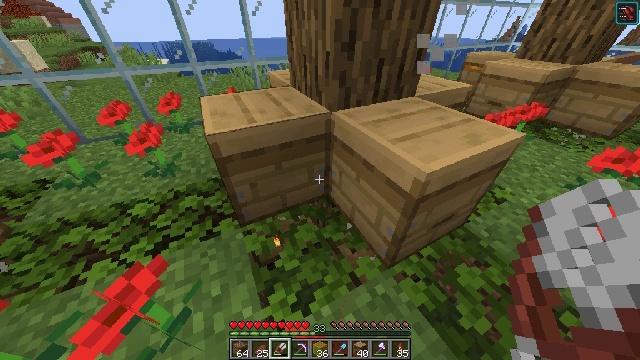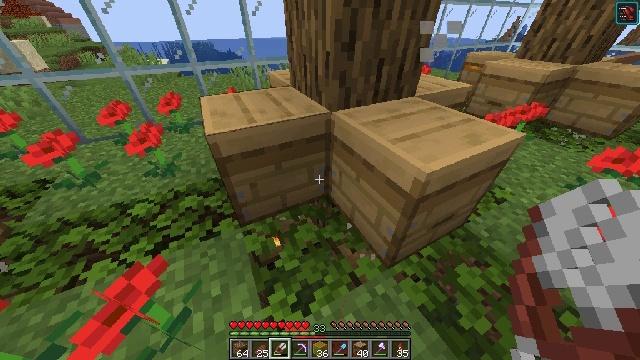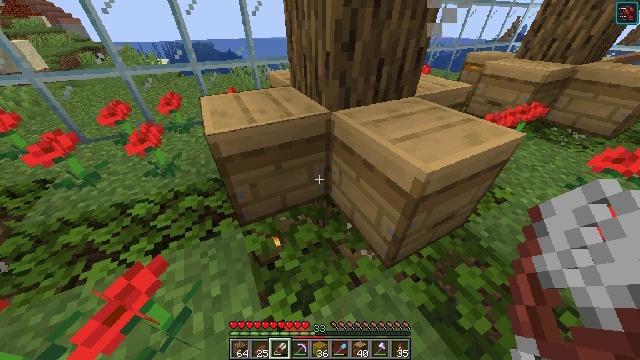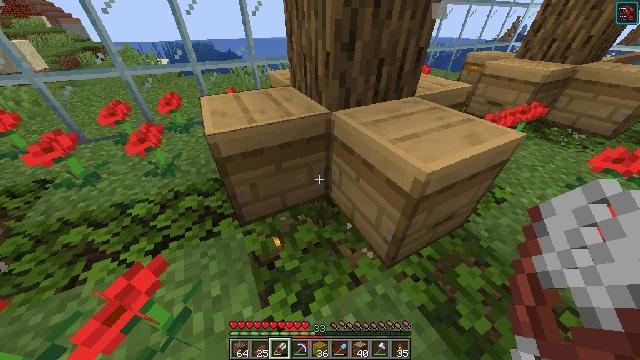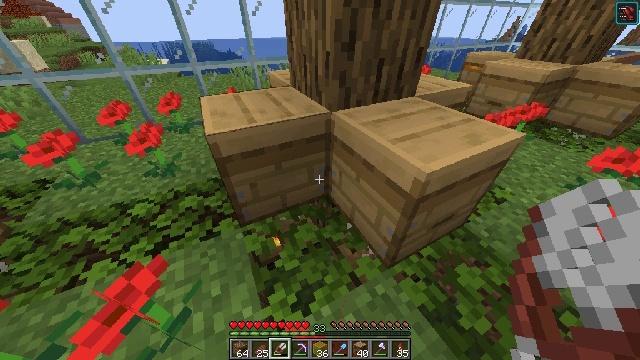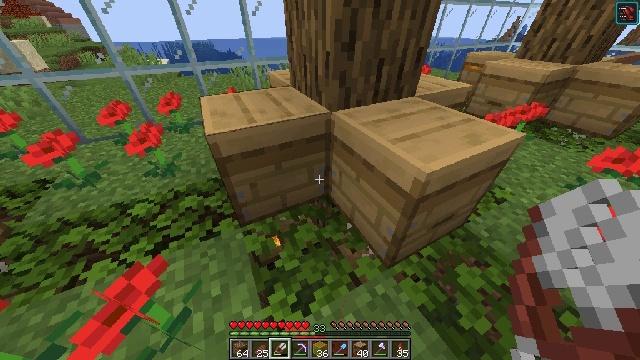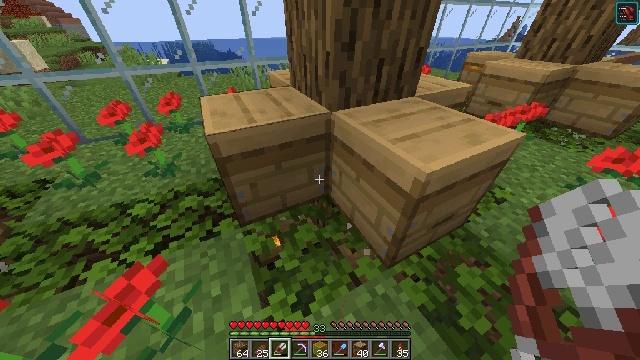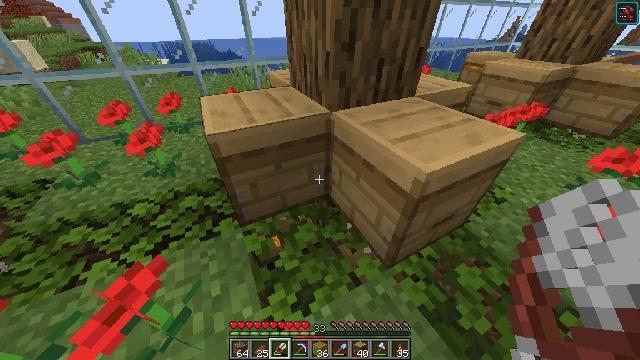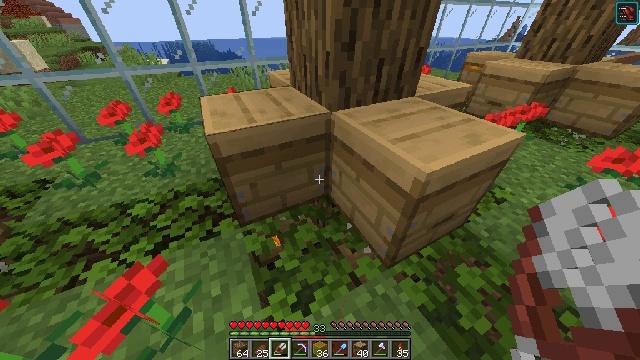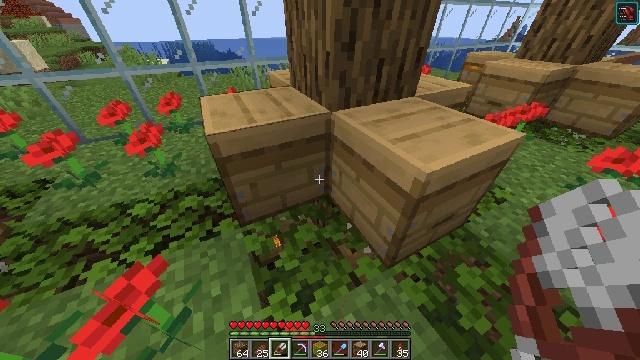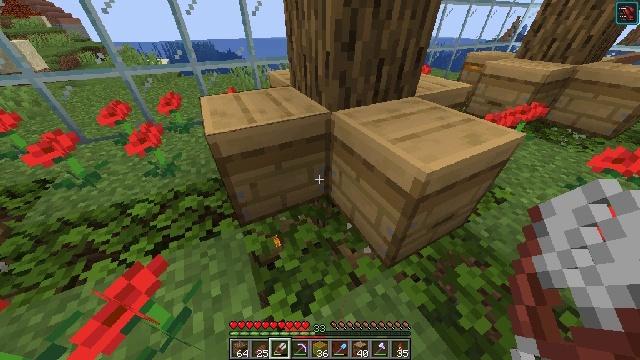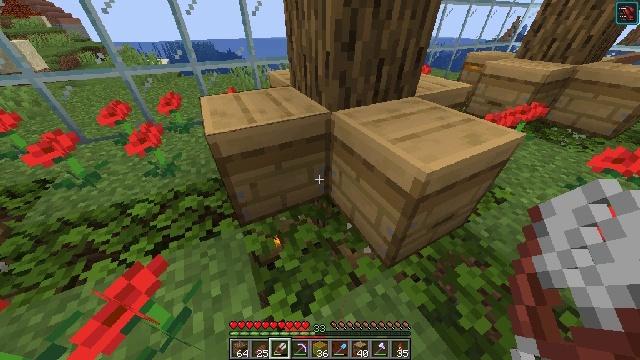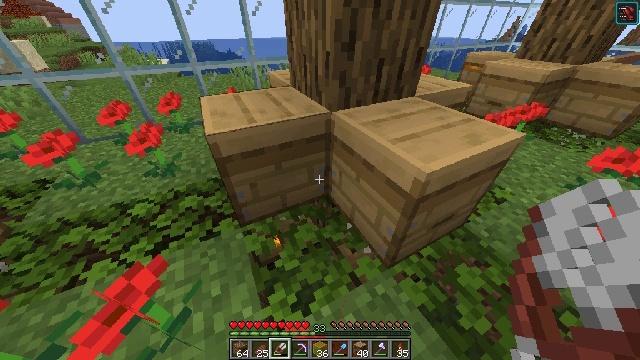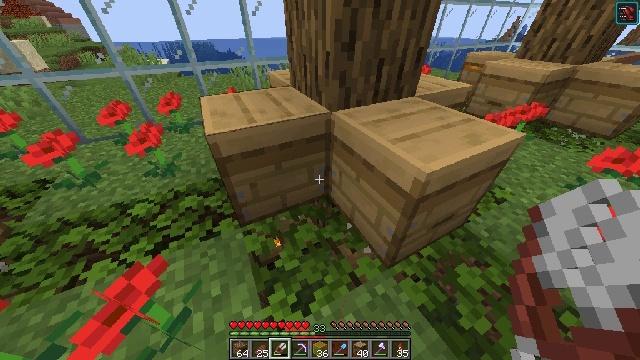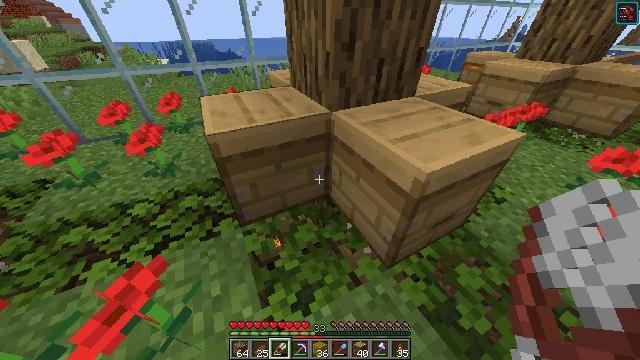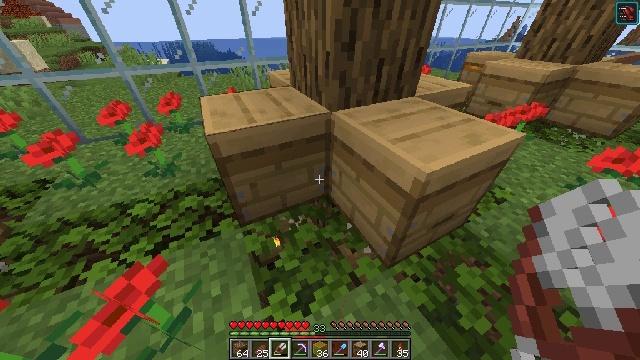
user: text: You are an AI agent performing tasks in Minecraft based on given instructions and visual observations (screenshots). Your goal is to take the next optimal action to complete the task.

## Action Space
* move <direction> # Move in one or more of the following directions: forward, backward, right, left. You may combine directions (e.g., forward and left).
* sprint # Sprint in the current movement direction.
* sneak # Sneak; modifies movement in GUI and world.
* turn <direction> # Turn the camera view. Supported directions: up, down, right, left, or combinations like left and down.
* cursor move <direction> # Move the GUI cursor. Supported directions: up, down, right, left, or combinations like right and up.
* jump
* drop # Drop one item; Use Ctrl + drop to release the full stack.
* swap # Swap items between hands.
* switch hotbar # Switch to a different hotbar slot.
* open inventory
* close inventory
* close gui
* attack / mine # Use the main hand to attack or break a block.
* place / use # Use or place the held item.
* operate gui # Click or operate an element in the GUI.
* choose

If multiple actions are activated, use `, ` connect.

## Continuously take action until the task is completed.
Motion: motion action
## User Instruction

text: Craft a honeycomb block by arranging honeycombs in the crafting grid.
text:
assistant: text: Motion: attack / mine
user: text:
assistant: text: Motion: attack / mine
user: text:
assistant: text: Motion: attack / mine
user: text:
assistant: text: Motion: attack / mine
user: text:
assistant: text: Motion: attack / mine
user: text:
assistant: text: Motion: attack / mine
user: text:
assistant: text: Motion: attack / mine
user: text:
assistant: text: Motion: attack / mine
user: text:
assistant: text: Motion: attack / mine
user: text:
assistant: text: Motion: attack / mine
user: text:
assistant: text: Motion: attack / mine
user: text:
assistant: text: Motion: attack / mine
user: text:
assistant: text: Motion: attack / mine
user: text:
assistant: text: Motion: attack / mine
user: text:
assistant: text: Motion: attack / mine
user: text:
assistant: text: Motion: attack / mine
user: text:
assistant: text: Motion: attack / mine
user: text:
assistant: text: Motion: attack / mine
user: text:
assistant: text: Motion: attack / mine
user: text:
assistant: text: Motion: attack / mine
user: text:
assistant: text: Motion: attack / mine
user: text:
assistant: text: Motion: attack / mine
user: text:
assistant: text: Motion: attack / mine
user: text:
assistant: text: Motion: attack / mine
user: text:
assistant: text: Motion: attack / mine
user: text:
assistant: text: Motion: attack / mine
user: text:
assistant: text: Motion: attack / mine
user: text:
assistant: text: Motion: attack / mine
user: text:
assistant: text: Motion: attack / mine
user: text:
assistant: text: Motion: attack / mine